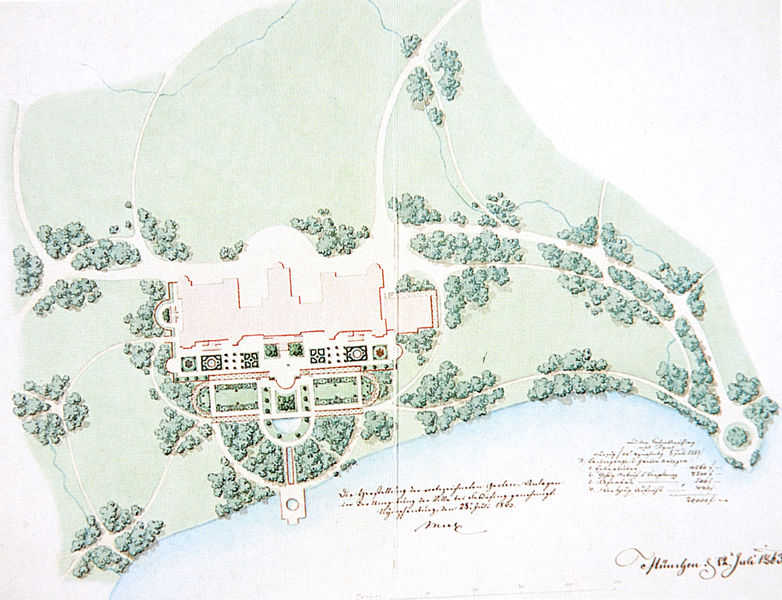
Titel: Entwurf zur Gartenanlage von Schloß Feldafing
Standort: München
Institution: Bayerisches Hauptstaatsarchiv, Abt. III Geheimes Hausarchiv
Schlagwörter: baum, blau, blätter, laub, wasser, weiß, bäume, fluss, grün, landschaft, see, ufer, bunt, geschwungen, skizze, säulen, zeichnung, anlage, gebäude, gras, haus, park, parkanlage, rasen, rot, schloss, weg, wiese, architektur, barock, signatur, natur, busch, büsche, gewässer, sträucher, wege, insel, pflanzen, wald, brunnen, kreis, oval, bassin, garten, aussicht, farbig, schrift, strand, modell, ansicht, fläche, flächen, allee, gelände, linien, vogelperspektive, anleger, steg, symmetrie, silouette, umriss, aufsicht, unterschrift, münchen, palast, flug, draufsicht, symmetrisch, weimar, text, buchstaben, kreise, beschriftung, initiale, entwurf, halbkreis, halbrund, villa, karte, alleen, anwesen, residenz, landhaus, lanschaft, apsis, beete, auffahrt, parterre, zufahrt, plan, anfahrt, nymphenburg, bepflanzung, orangerie, wasserbecken, englischer garten, baumgruppen, englisch, handschrift, landsitz, legende, juli, klassizistisch, grundriss, aufriss, bauplan, rondell, schlossanlage, lageplan, gartenanlage, halbkreise, konzept, schlosspark, buchsbaum, planung, stadtplan, coloriert, gartenplan, luftbild, blumenbeete, rondel, schlossgarten, aha moment, englischer landschaftsgarten, gartenlandschaft, gartenplanung, grossbuchtaben, landschaftsplanung, lanschaftsarchitektur, linne, luss, planbeschriftung, schiffsanleger, sckell, sichtachse, signierung, uferkante, umgestaltung, weisen, mäume, trassen, linderhof, haus bäume, landschaftspark, schluss, 1863, 1363